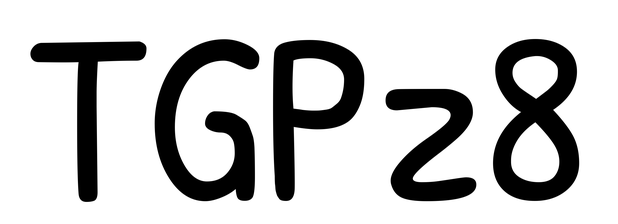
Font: PatrickHand-Regular